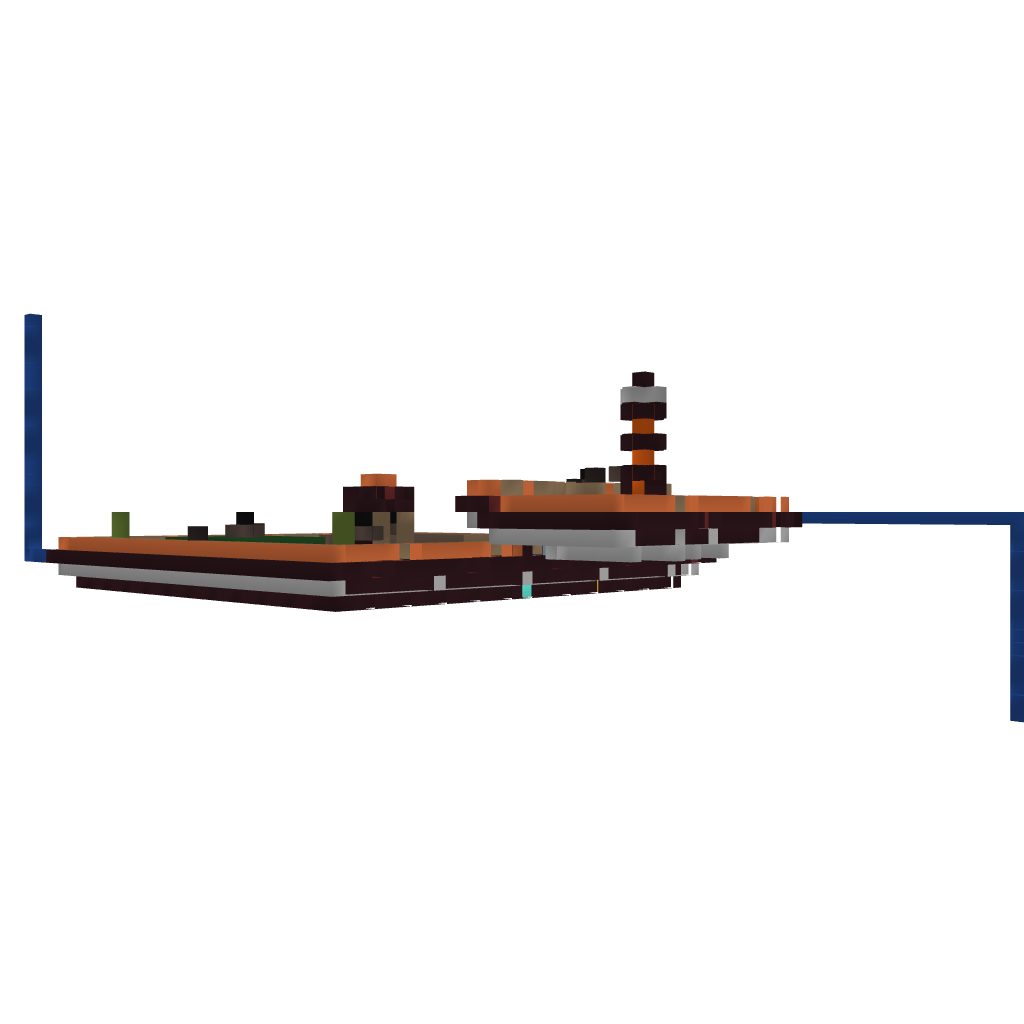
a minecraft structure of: Duckfarm